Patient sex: M
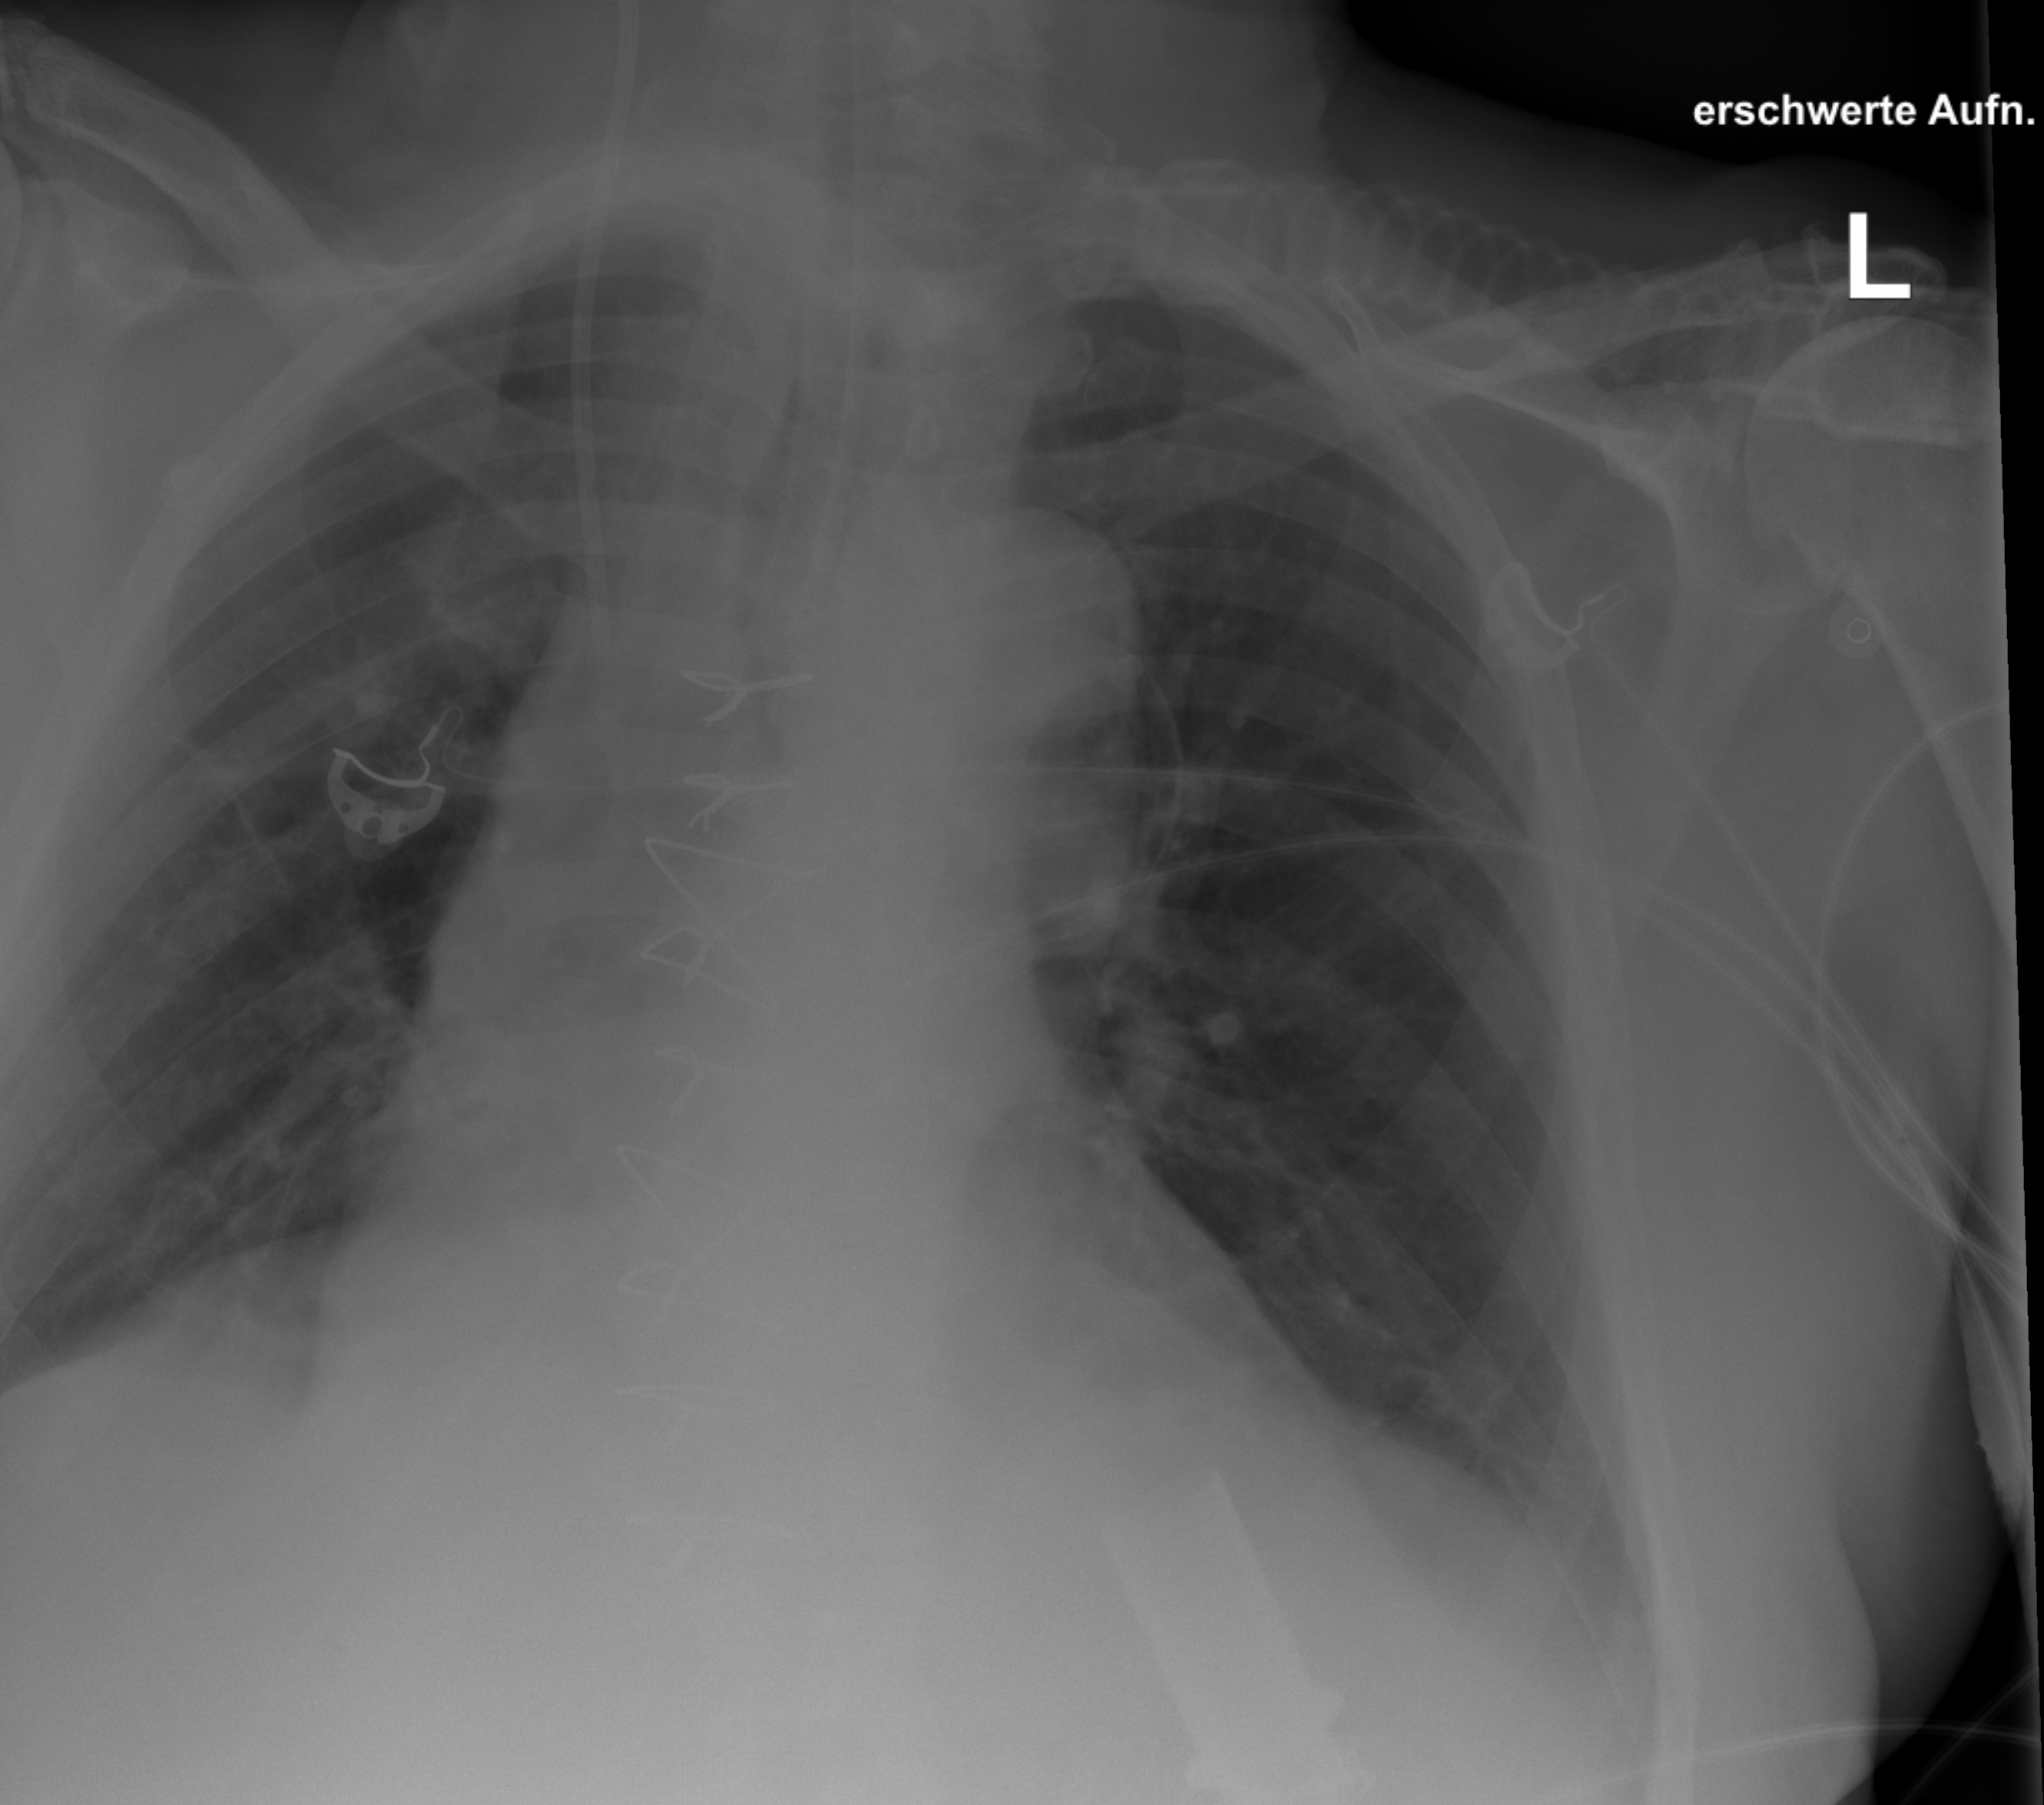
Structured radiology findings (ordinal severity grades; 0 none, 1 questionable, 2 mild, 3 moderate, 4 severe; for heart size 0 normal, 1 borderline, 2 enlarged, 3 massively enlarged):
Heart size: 2
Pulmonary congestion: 0
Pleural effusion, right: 0
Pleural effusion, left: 1
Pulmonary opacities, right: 0
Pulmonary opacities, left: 0
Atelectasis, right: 0
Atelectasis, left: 1